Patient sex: M
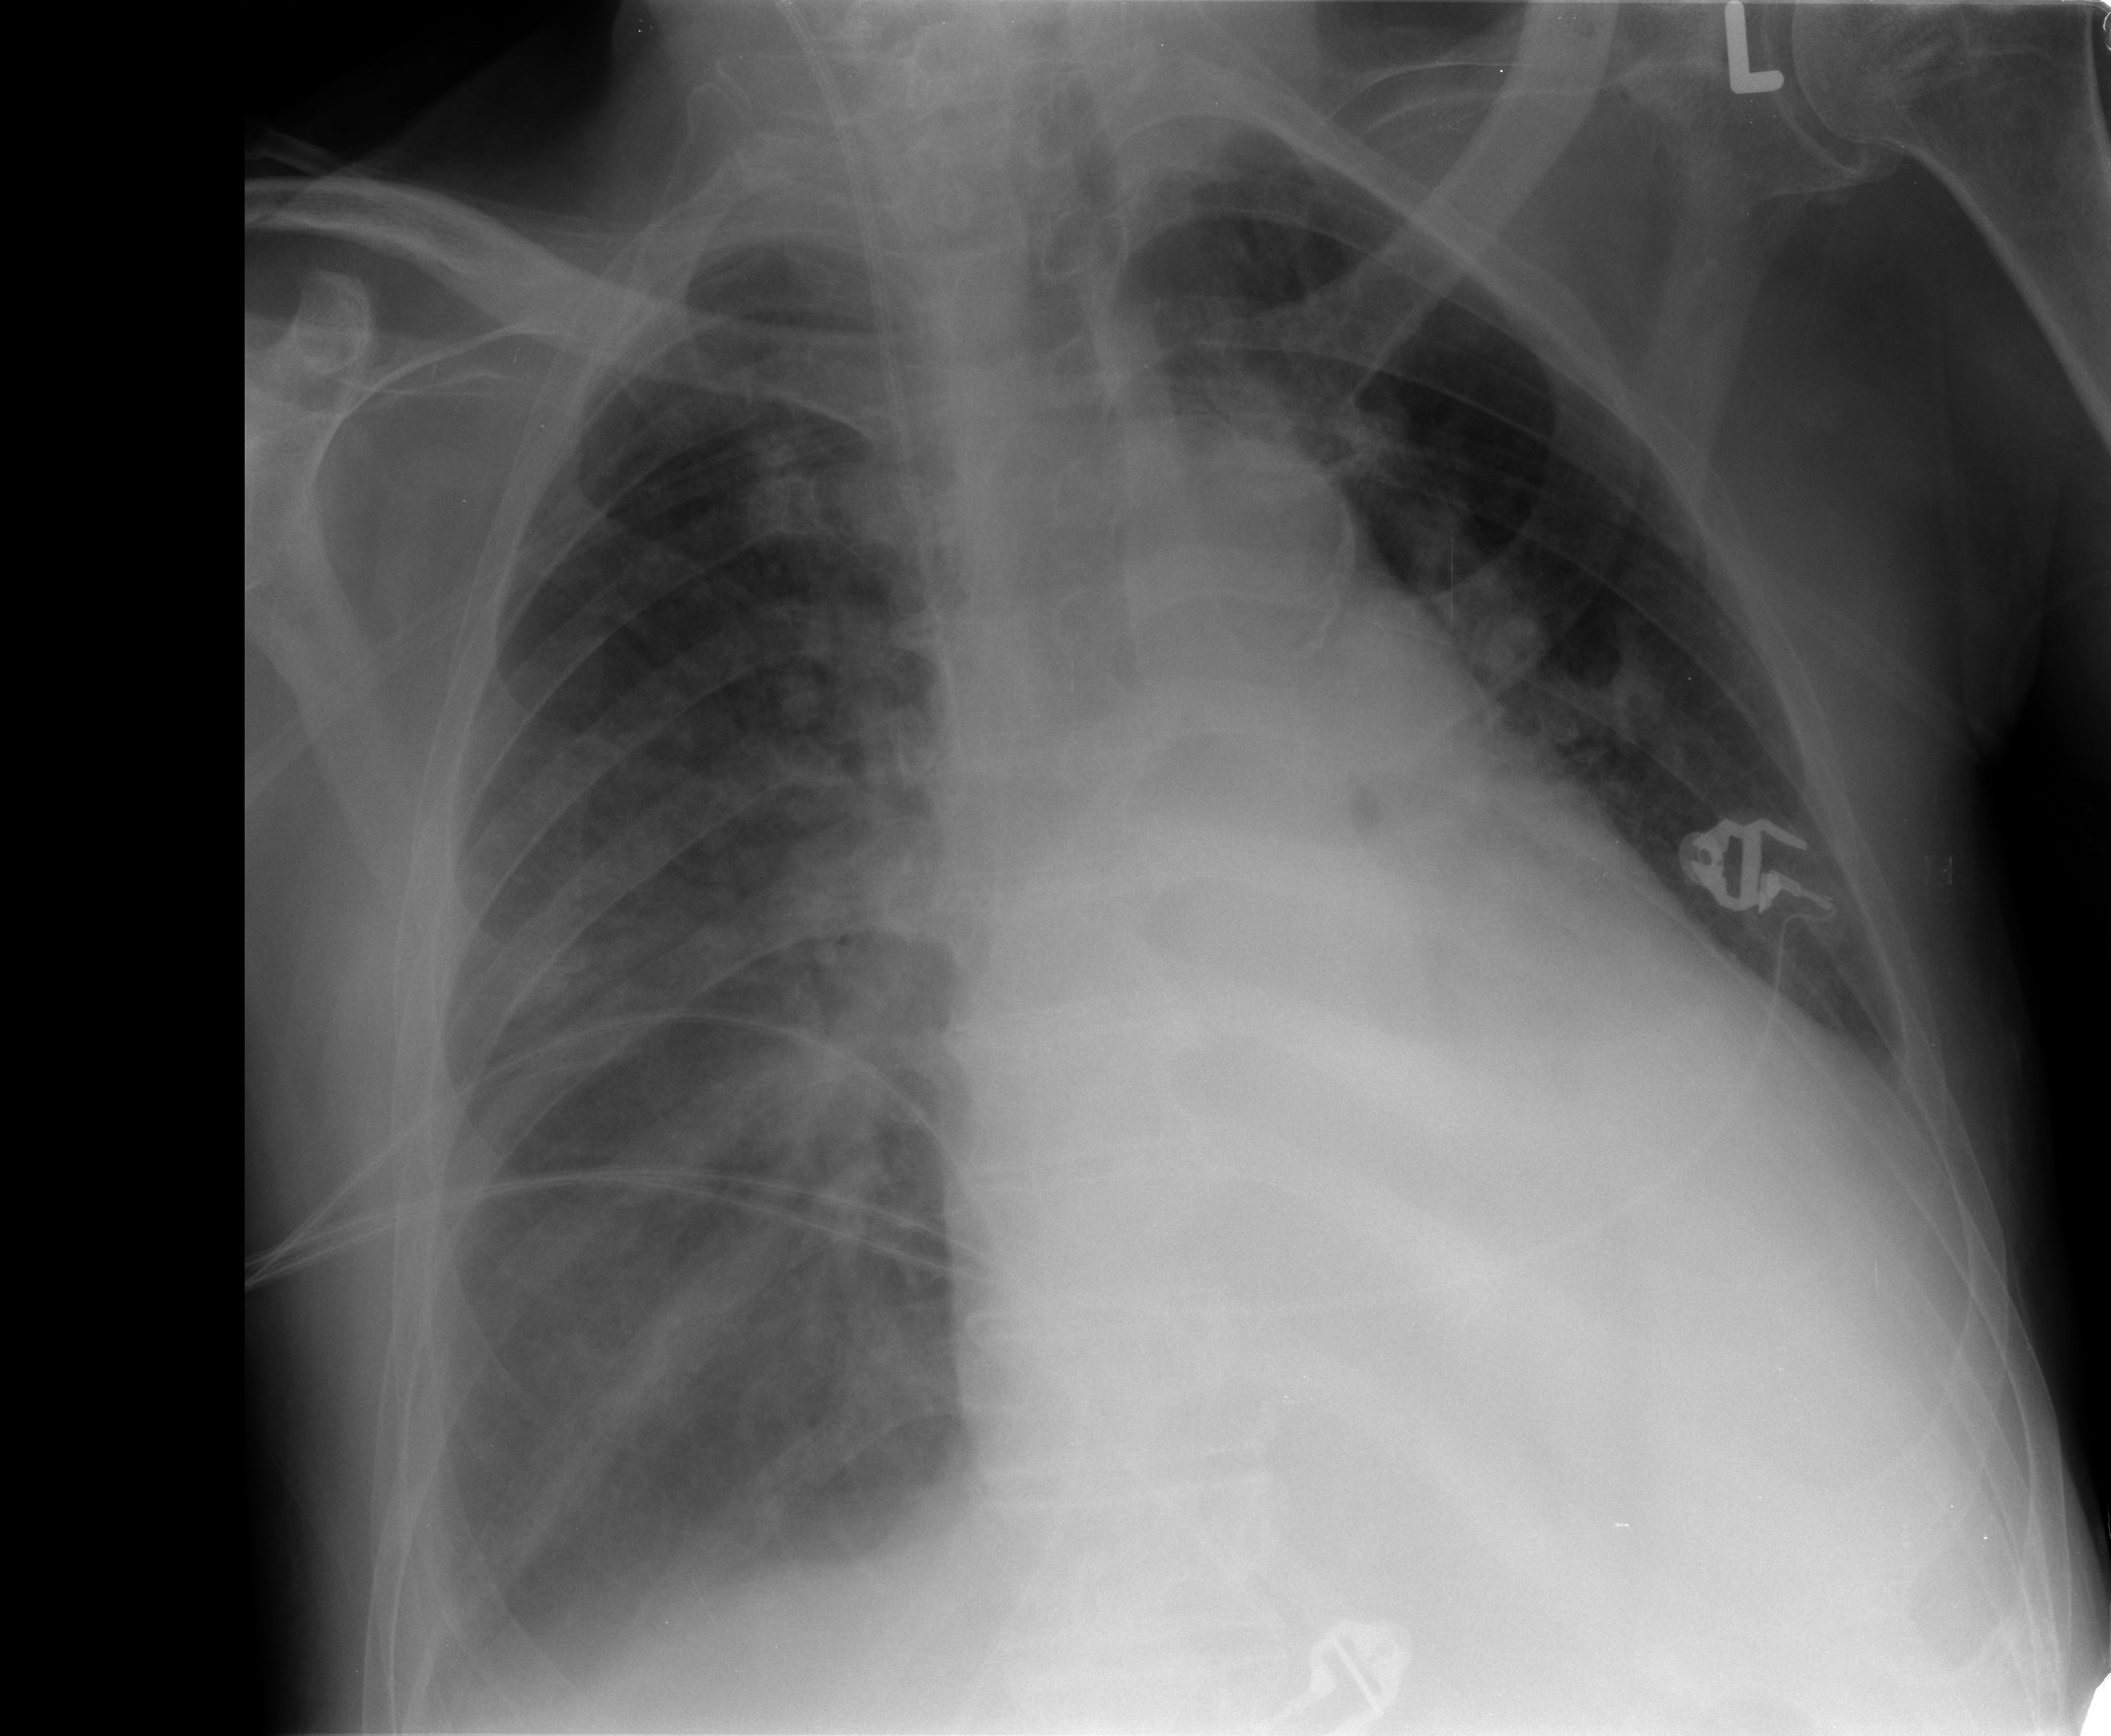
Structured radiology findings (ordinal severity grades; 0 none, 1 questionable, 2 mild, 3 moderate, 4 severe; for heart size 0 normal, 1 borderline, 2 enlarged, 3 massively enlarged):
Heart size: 2
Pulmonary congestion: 3
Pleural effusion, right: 2
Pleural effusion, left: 0
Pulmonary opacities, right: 2
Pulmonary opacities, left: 0
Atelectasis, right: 2
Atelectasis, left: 1